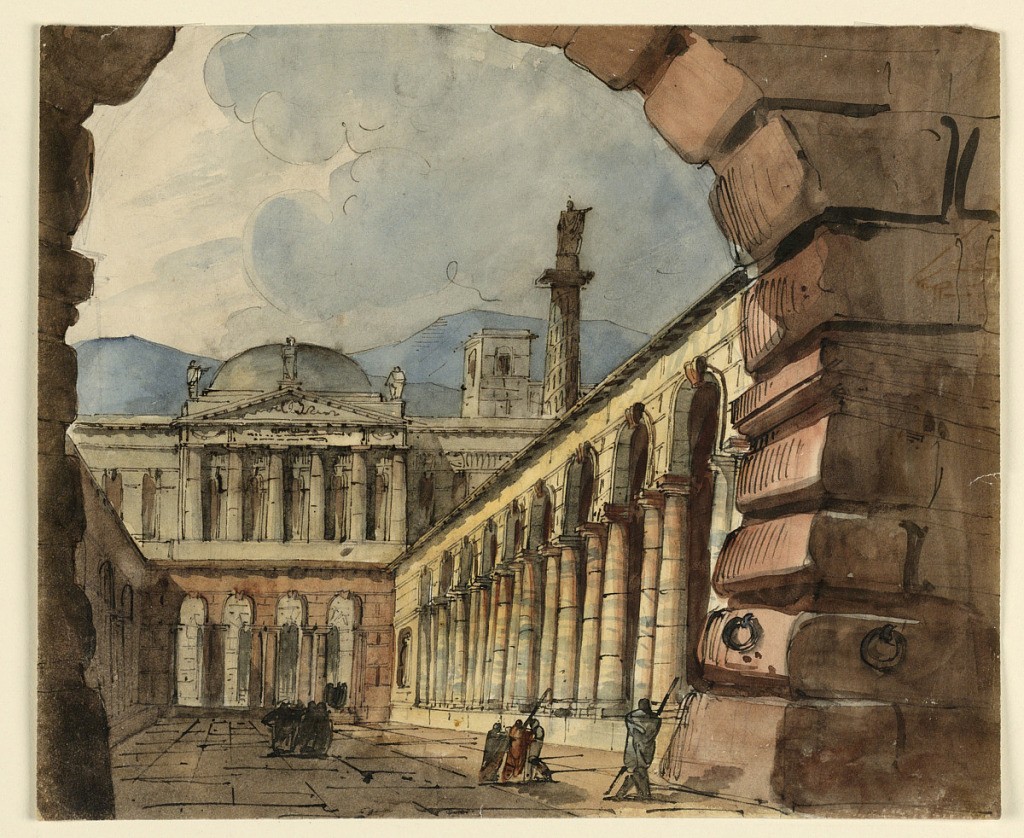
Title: Stage Design, Exterior of Palace
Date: ca. 1820
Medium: Pen and bistre ink, brush and sepia wash on paper
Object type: Drawing
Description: Horizontal rectangle. Exterior of vast palace with court and portico in front. Three groups of figures in court, two holding long weapons. In the distance, monumental column with sculpture, mountainous landscape in background.